【题型】解答题　【知识点】解析几何　【难度】medium
已知椭圆的左、右焦点分别为 \(F_1(-1,0)\)，\(F_2(1,0)\)，且经过点 \(P\left(-1,\dfrac{3}{2}\right)\)。

(1) 求该椭圆的离心率；

(2) 点 \(Q\) 为椭圆上一点，且位于第三象限，若 \(\triangle PQF_2\) 的面积为 3，求点 \(Q\) 的坐标；

(3) \(A\)，\(B\)，\(C\)，\(D\) 是椭圆上不重合的四个点，\(AB\) 与 \(CD\) 相交于点 \(F_1\)，且 \(\overrightarrow{AB} \cdot \overrightarrow{CD} = 0\)，求 \(|AB| + |CD|\) 的取值范围。
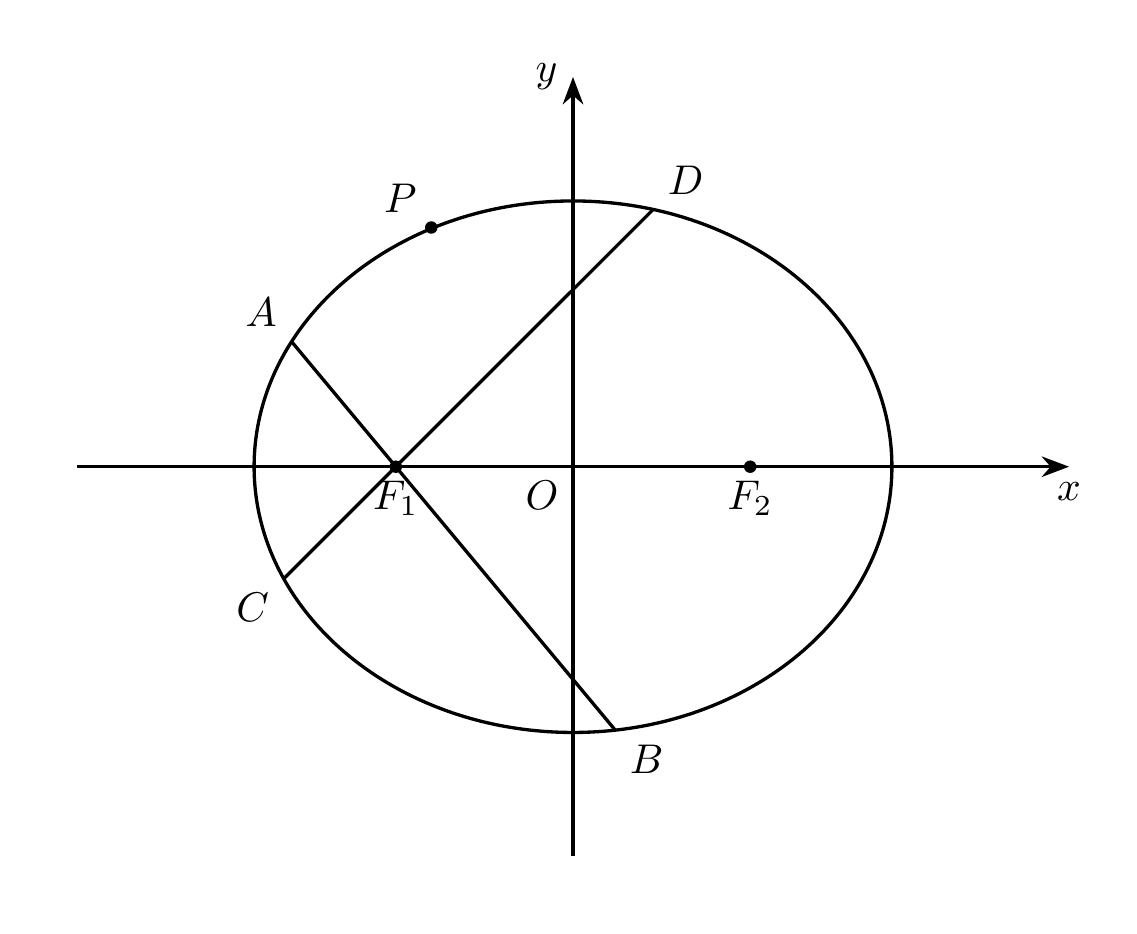
【解答】
【详解】（1）设椭圆的标准方程为 \(\dfrac{x^2}{a^2} + \dfrac{y^2}{b^2} = 1\)，\(a>0\)，\(b>0\)，由已知可得 \(c=1\)，\\
因为点 \(P\left(-1,\dfrac{3}{2}\right)\) 在椭圆上，所以 \(\dfrac{1}{a^2} + \dfrac{9}{4b^2} = 1\)，\\
又 \(a^2 = b^2 + 1\)，所以 \(a^2 = 4\)，\(b^2 = 3\)，\\
所以椭圆方程为 \(\dfrac{x^2}{4} + \dfrac{y^2}{3} = 1\)，\\
所以 \(e = \dfrac{c}{a} = \dfrac{1}{2}\)。

\vspace{0.5em}
（2）$^{\textcircled{1}}$ \(PF_2 = \dfrac{5}{2}\)，直线 \(PF_2\) 的解析式为 \(y = -\dfrac{3}{4}x + \dfrac{3}{4}\)，\\
因为 \(\triangle PQF_2\) 的面积为 3，所以 \(PF_2\) 边上的高为 \(\dfrac{12}{5}\)，\\
过 \(Q\) 做 \(PF_2\) 的平行线，则直线 \(QR\) 的解析式为 \(y = -\dfrac{3}{4}x - \dfrac{9}{4}\)，\\

联立方程组
\[
\begin{cases}
\dfrac{x^2}{4} + \dfrac{y^2}{3} = 1 \\
y = -\dfrac{3}{4}x - \dfrac{9}{4}
\end{cases},
\]
解得：
\[
\begin{cases}
x_1 = -1 \\
y_1 = -\dfrac{3}{2}
\end{cases}
\quad\text{或}\quad
\begin{cases}
x_1 = -\dfrac{11}{7} \\
y_1 = -\dfrac{15}{14}
\end{cases},
\]
所以点 \(Q\) 的坐标为 \(\left(-1,-\dfrac{3}{2}\right)\) 或 \(\left(-\dfrac{11}{7},-\dfrac{15}{14}\right)\)。

\vspace{0.5em}
（3）$^{\textcircled{1}}$ 若 \(AB\) 或 \(CD\) 垂直于 \(x\) 轴，则 \(|AB| + |CD| = 7\)，\\
$^{\textcircled{2}}$ 若 \(AB\) 和 \(CD\) 不垂直于 \(x\) 轴，\\
设直线 \(AB\) 的解析式为 \(y = k(x+1)\)，点 \(A(x_1,y_1)\)，\(B(x_2,y_2)\)，\\
联立方程组
\[
\begin{cases}
\dfrac{x^2}{4} + \dfrac{y^2}{3} = 1 \\
y = k(x+1)
\end{cases},
\]
得 \((3 + 4k^2)x^2 + 8k^2x + 4k^2 - 12 = 0\)，\\
从而 \(x_1 + x_2 = \dfrac{-8k^2}{3 + 4k^2}\)，\(x_1x_2 = \dfrac{4k^2 - 12}{3 + 4k^2}\)，\\
\[
AB = \sqrt{1 + k^2} \cdot \sqrt{\left(\dfrac{-8k^2}{3 + 4k^2}\right)^2 - 4 \cdot \dfrac{4k^2 - 12}{3 + 4k^2}} = \dfrac{12(k^2 + 1)}{3 + 4k^2},
\]
同理 \(CD = \dfrac{12(k^2 + 1)}{4 + 3k^2}\)，\\
\[
|AB| + |CD| = \dfrac{12(k^2 + 1)}{3 + 4k^2} + \dfrac{12(k^2 + 1)}{4 + 3k^2} = \dfrac{84(k^4 + 2k^2 + 1)}{12k^4 + 25k^2 + 12} = 7 \cdot \left(1 - \dfrac{1}{12k^2 + \dfrac{12}{k^2} + 25}\right),
\]
因为 \(12k^2 + \dfrac{12}{k^2} + 25 \ge 49\)，所以 \(\dfrac{48}{7} \le |AB| + |CD| < 7\)，\\
综上，\(|AB| + |CD|\) 的取值范围是 \(\left[\dfrac{48}{7},7\right]\)。

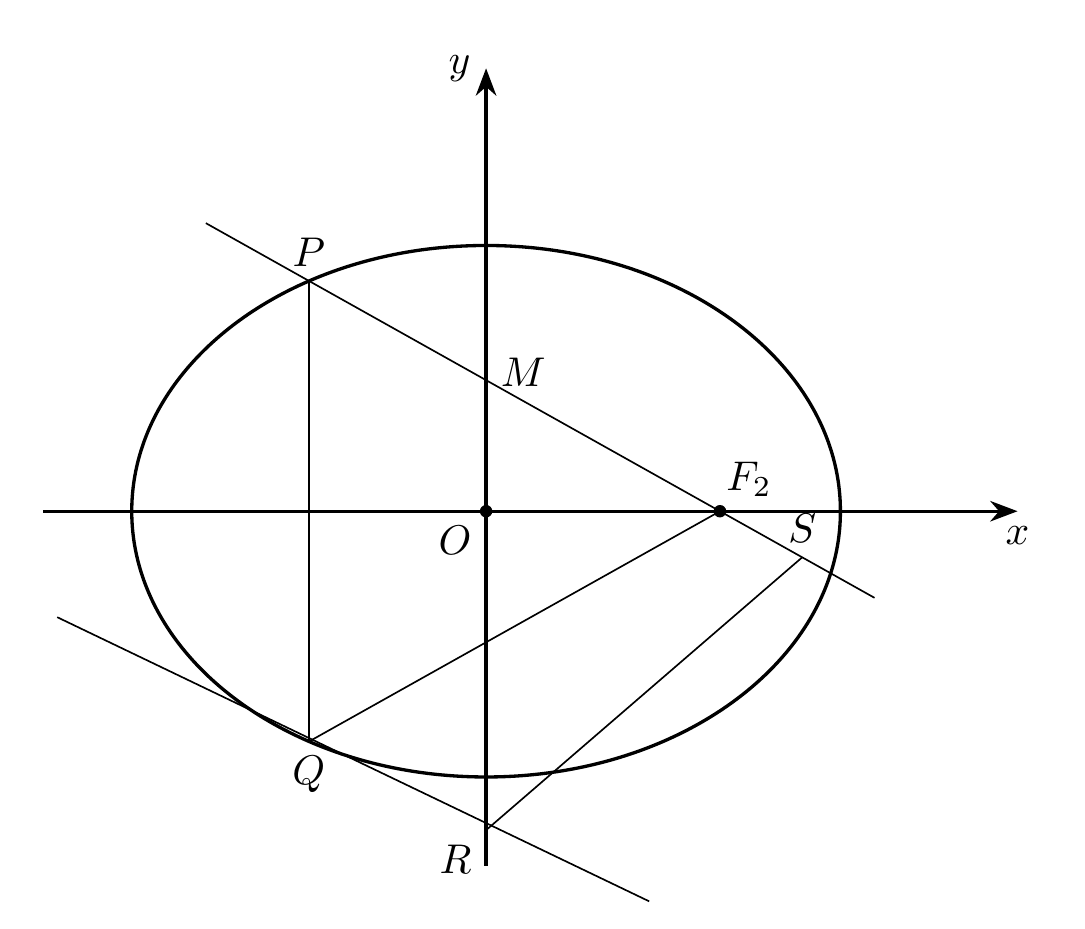